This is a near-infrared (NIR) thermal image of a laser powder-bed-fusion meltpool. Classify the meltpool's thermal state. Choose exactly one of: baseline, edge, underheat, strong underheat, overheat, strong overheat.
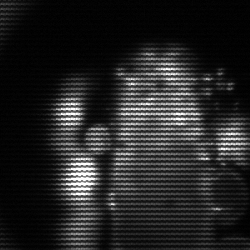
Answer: strong underheat